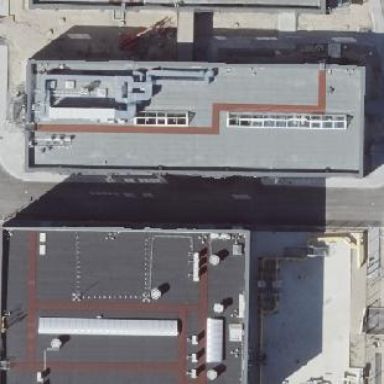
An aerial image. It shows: Commercial building.